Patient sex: F
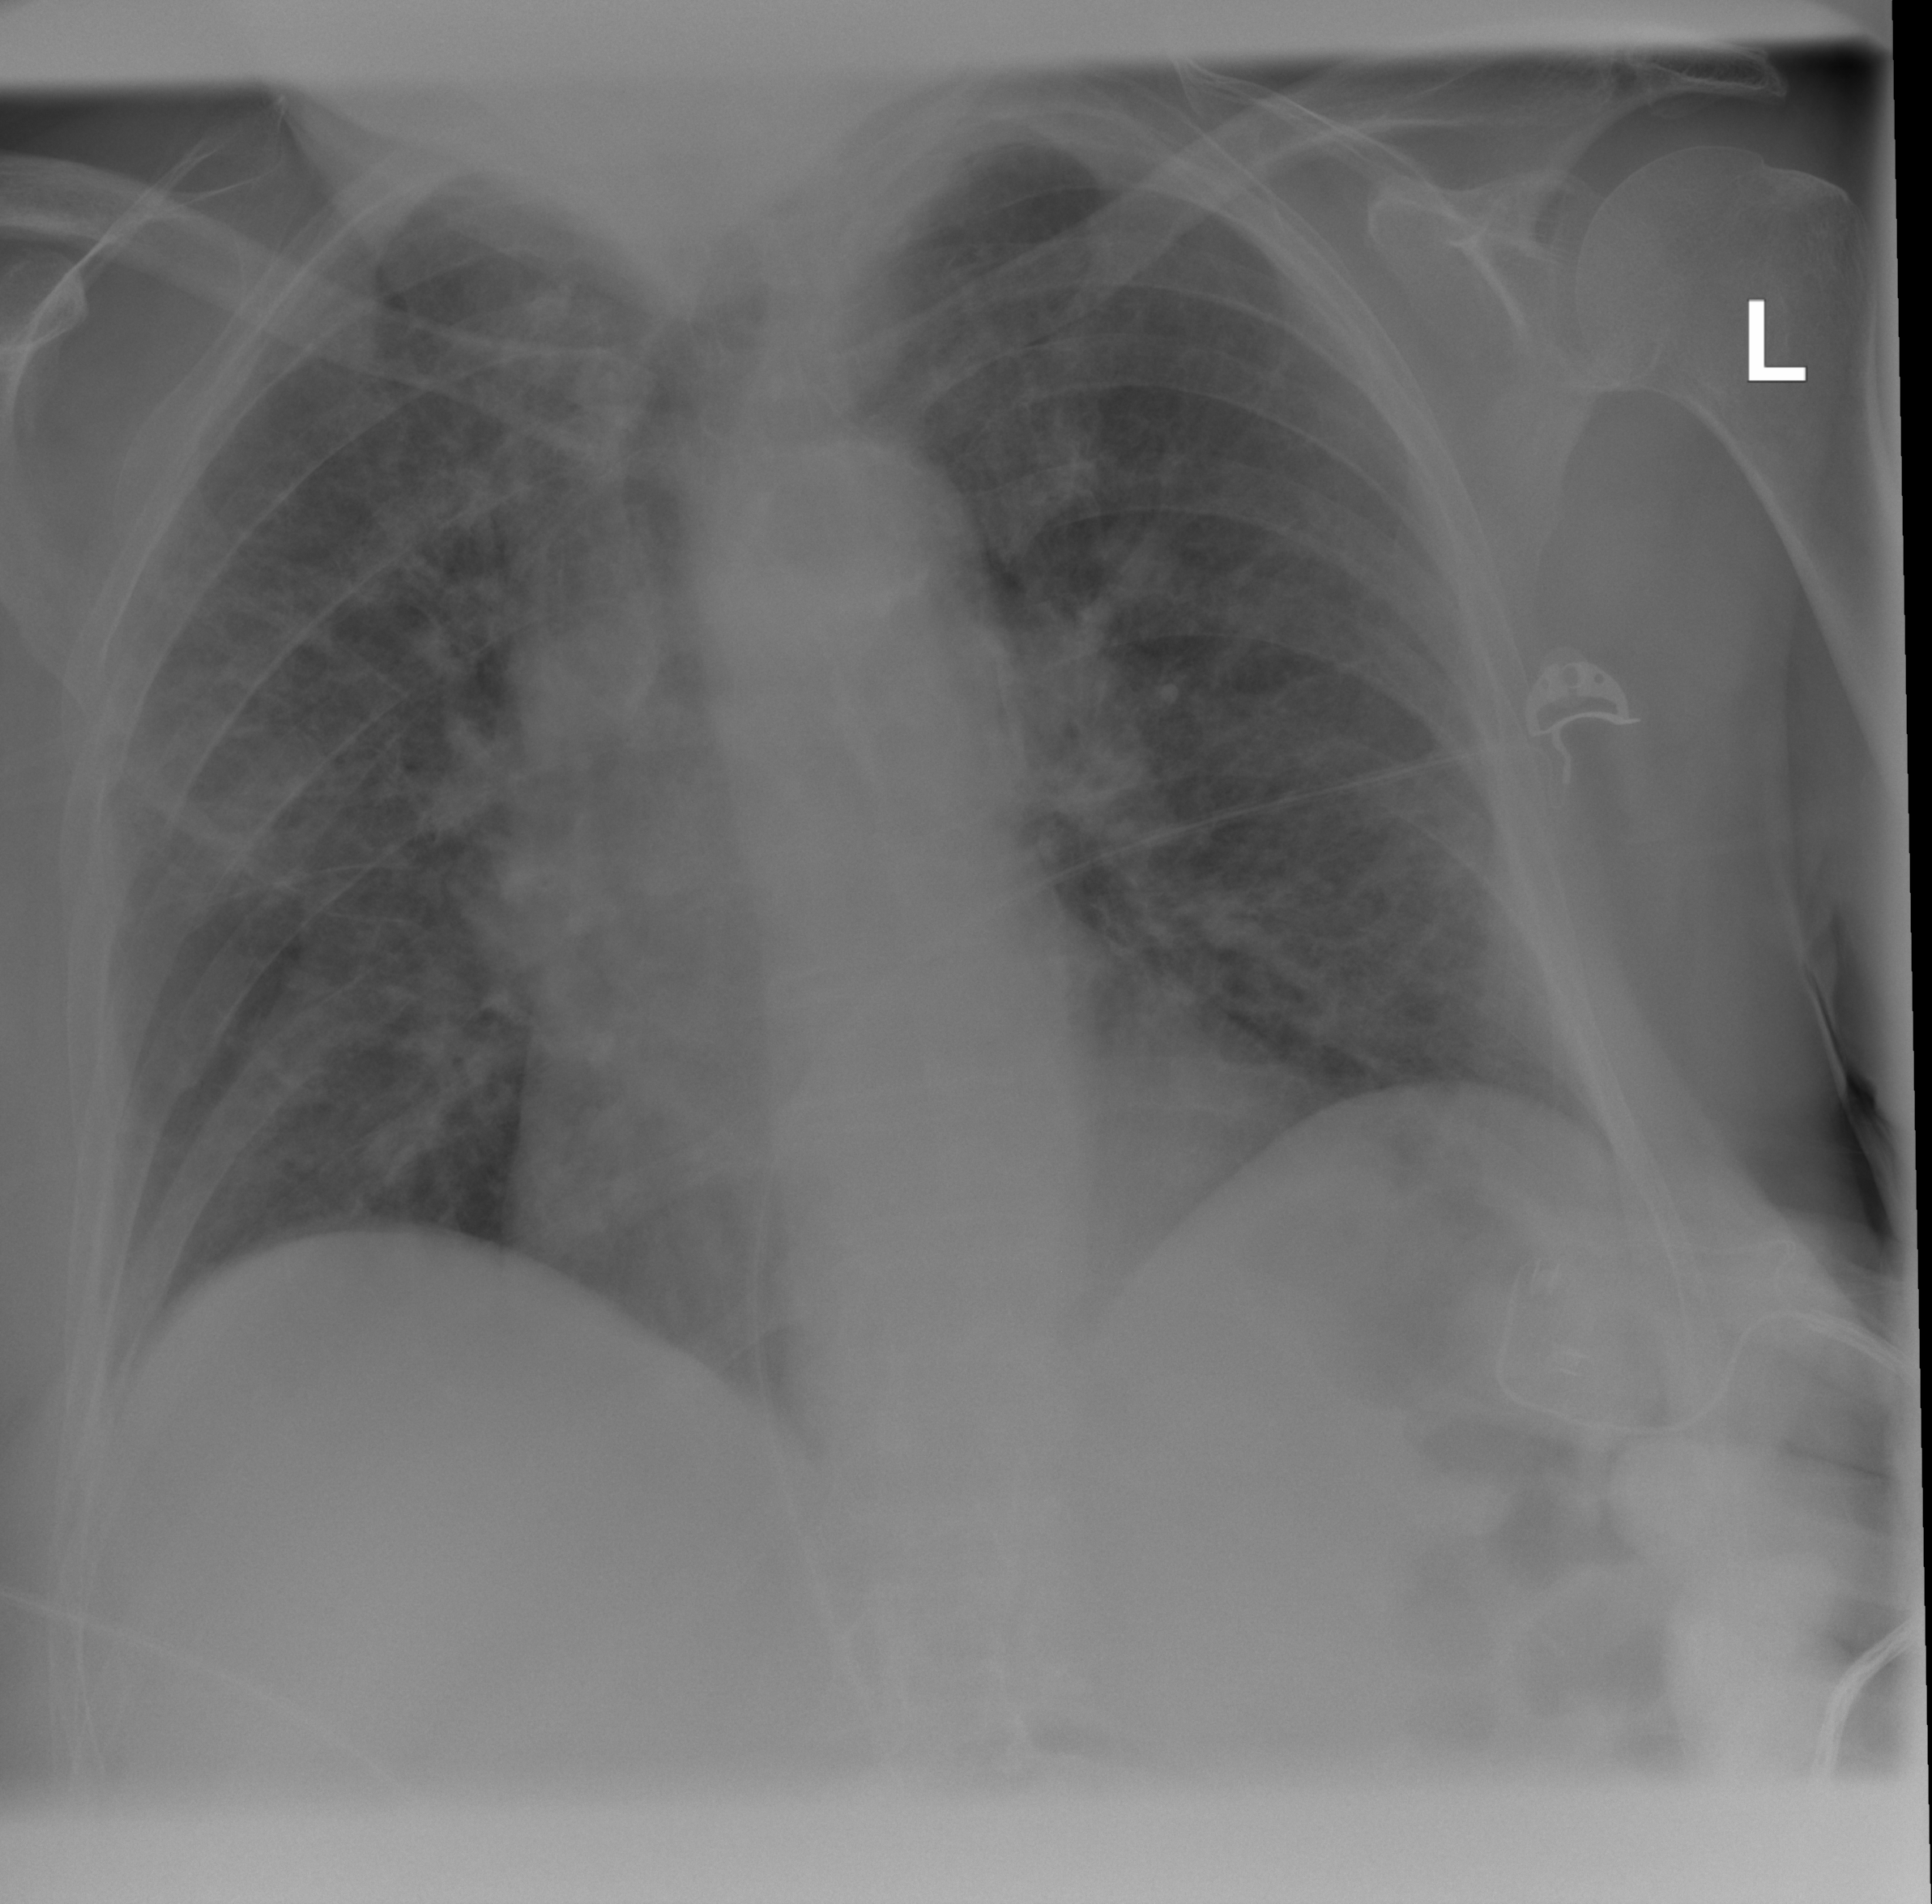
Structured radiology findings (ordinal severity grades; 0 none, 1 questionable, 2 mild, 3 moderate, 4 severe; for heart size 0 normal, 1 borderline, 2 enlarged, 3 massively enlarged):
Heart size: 1
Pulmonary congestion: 2
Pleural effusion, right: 0
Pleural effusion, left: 0
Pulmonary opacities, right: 1
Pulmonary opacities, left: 1
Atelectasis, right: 0
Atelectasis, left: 0